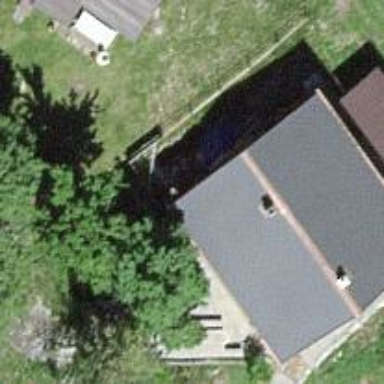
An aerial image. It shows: Simple and straightforward house.